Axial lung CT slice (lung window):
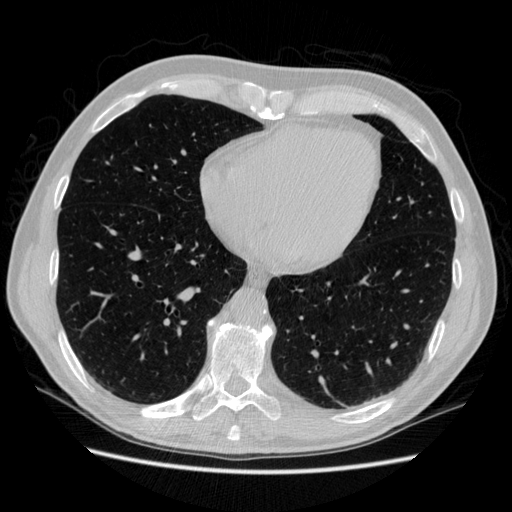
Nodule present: no